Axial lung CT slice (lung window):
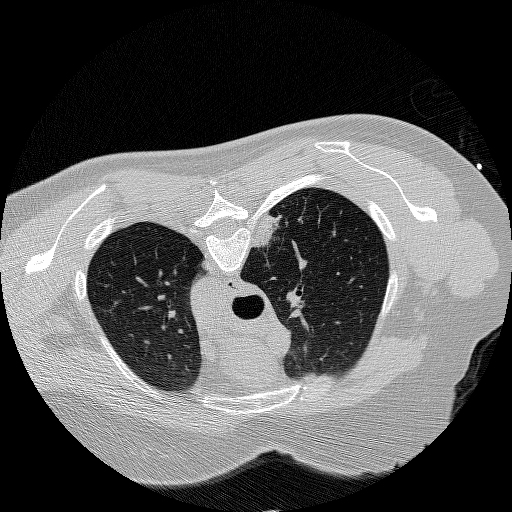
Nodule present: yes
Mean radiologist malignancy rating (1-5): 5